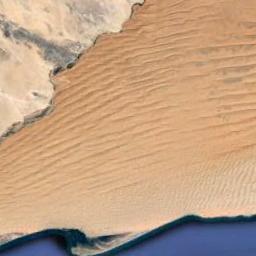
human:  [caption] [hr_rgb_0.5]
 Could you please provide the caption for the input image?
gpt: The desert has deep yellow sand and some sand ripples and the desert is next to the sea .

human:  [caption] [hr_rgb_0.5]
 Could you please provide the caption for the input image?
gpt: This is a yellow desert with wavy stripes beside the blue lake water .

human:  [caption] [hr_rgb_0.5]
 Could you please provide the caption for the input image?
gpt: There are many lines in the desert .

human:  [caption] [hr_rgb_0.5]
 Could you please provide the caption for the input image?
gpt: The yellow desert is next to the water .

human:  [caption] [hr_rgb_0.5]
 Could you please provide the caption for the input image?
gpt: A yellow sandy desert beside a blue lake .